Question: I've made a script to track visitors on my website and now I want to display the amount of visitors per day in a Google Line Chart with JSON.
This is some PHP code I wrote to display the date and amount of visitors for that day in an array:
'''
$dateQuery = $db->prepare("SELECT date FROM tracked");
$dateQuery->execute();
$rows = $dateQuery->fetchAll(PDO::FETCH_ASSOC);
$array = array();
foreach ( $rows as $row ) {
$day = explode(' ', $row['date']);
if ( !key_exists($day[0], $array) ) {
$array[$day[0]] = 0;
}
$array[$day[0]] += 1;
}
'''
This is the output when I 'print_r' the array:

Now for this output to work in the Google Charts API I need the JSON format to be like this:
'''
[["2016-02-18",6],["2016-02-17",5]]
'''
Instead I get this with json_encode($array):
'''
{"2016-02-17":5,"2016-02-18":6}
'''
I have a basic understanding now of arrays and loops but I can't seem to think of a solution to solve my problem.
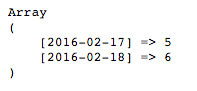
Answer: You can easily optimize your query in the first place, making your data look exactly like you need without unnecessary loops later:
'''
$dateQuery = $db->prepare("SELECT
DATE(date) AS date,
COUNT(tracked.id) AS count
FROM tracked
GROUP BY DATE(date)");
$dateQuery->execute();
$rows = $dateQuery->fetchAll(PDO::FETCH_ASSOC);
'''
(I don't know if your table has an "id" column, but I'm sure you get the idea). And then it's as easy as
'''
$result = array();
foreach ( $rows as $row ) {
$result[] = array($row['date'], $row['count']);
}
echo json_encode($result);
'''